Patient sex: M
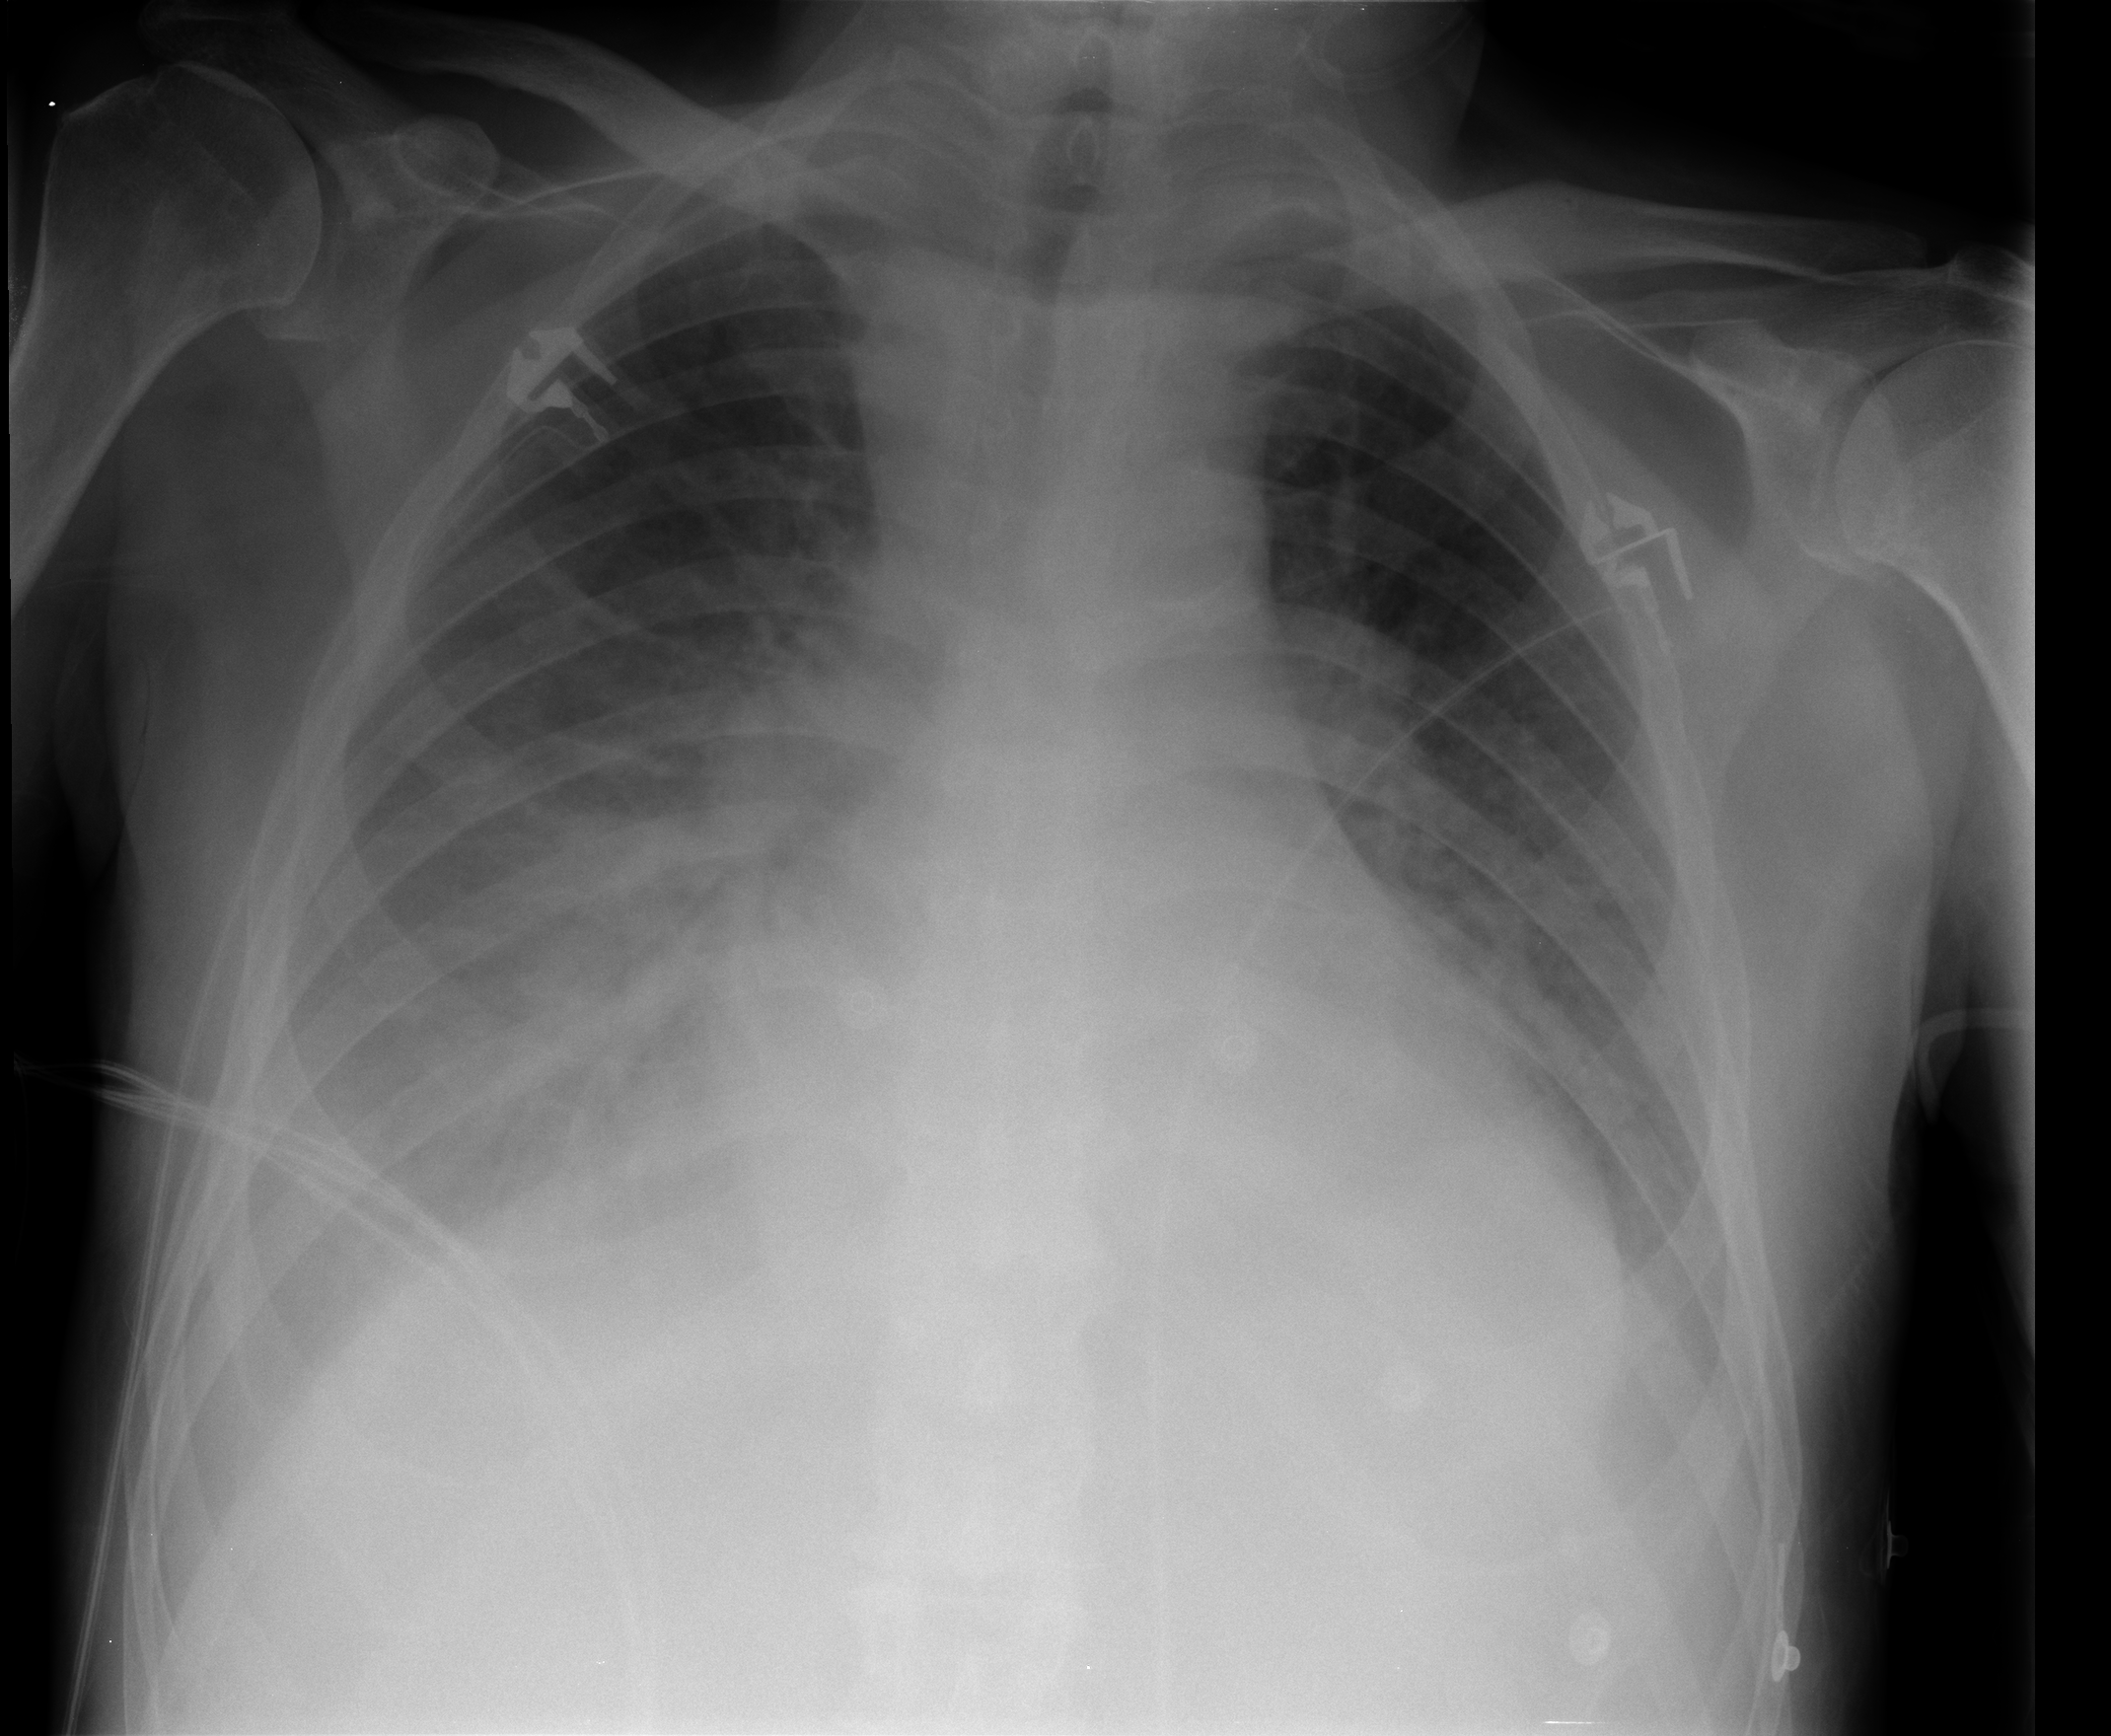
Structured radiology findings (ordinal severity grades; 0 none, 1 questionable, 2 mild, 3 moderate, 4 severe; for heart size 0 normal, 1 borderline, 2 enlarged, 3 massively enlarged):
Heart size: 2
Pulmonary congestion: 3
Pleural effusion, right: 3
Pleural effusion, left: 2
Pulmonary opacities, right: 0
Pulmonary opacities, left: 1
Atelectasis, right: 3
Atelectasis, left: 3